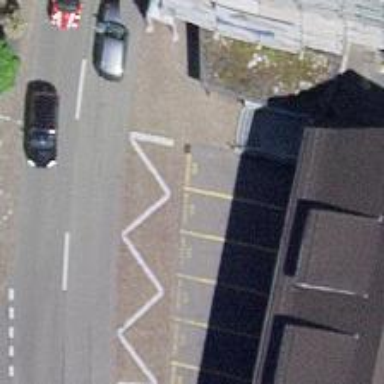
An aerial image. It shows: Steps with paving stones. There is ramp available as well.